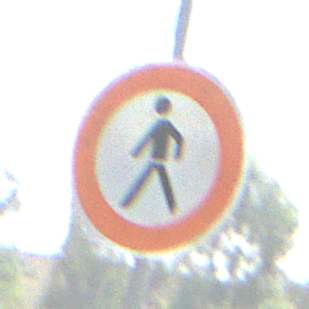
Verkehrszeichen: VerbotFussgaenger
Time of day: Midday
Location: Outdoor (Nature)
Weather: PartlyCloudy
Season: NotSpecified
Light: Natural